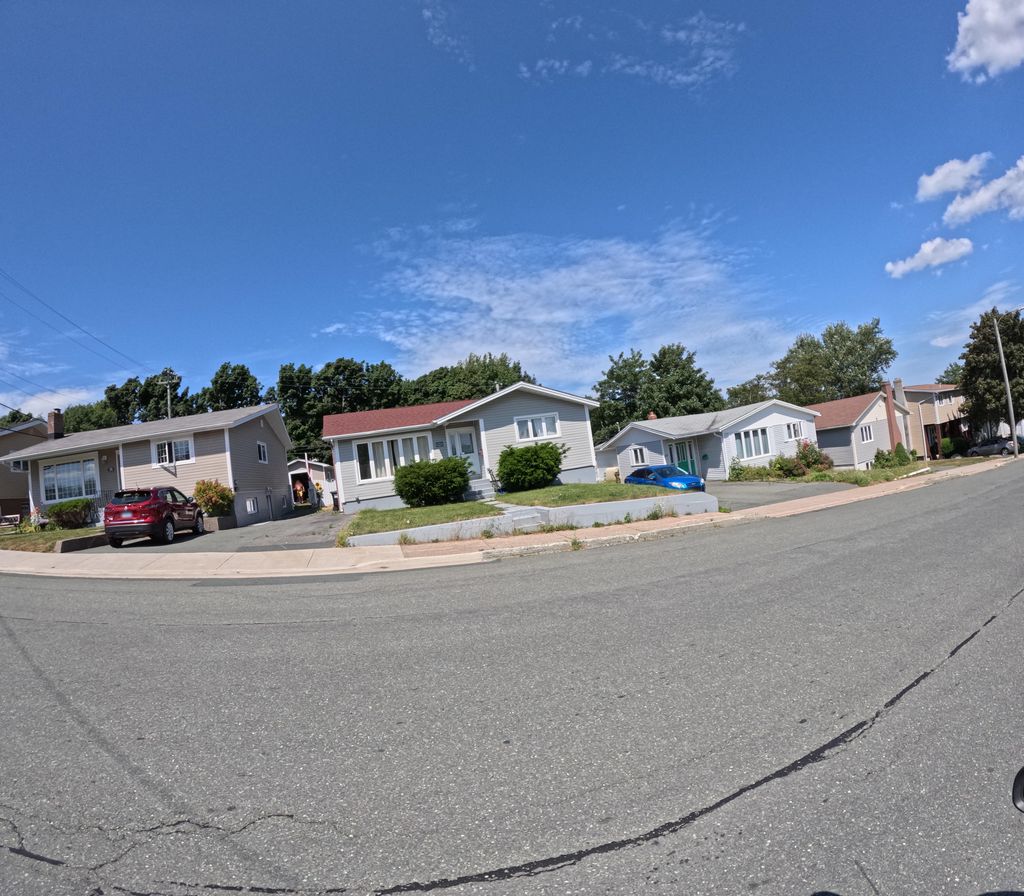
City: st_johns